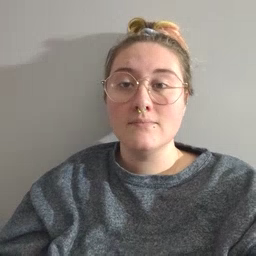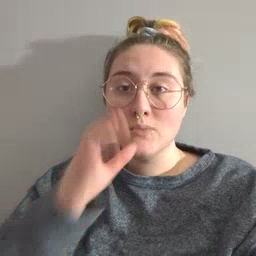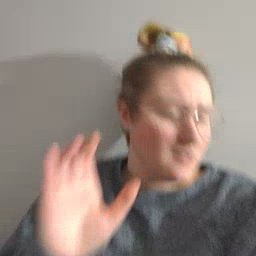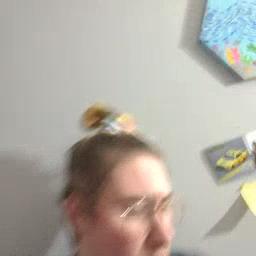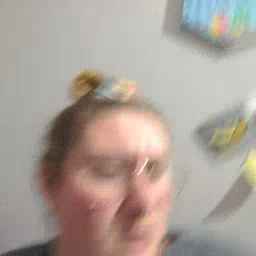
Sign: drink